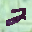
Label: 2